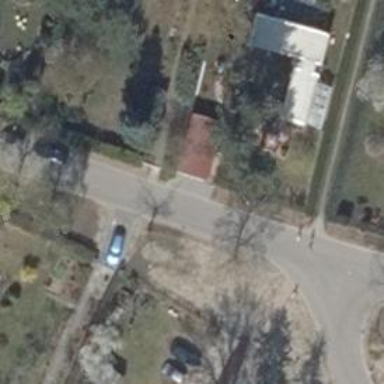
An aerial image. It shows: Driveway.